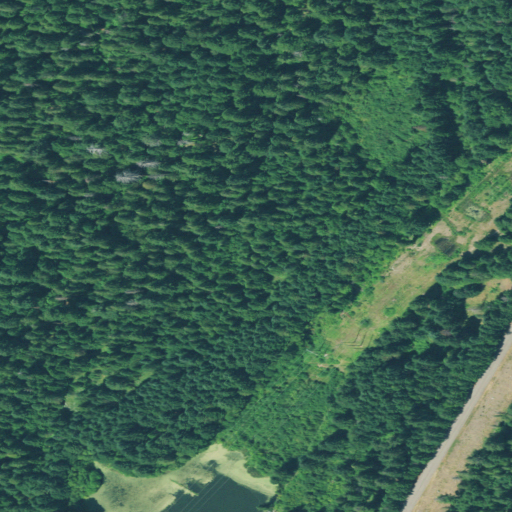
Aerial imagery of plain(s) in Oregon named Bridge Prairie containing evergreen forest and herbaceous wetlands